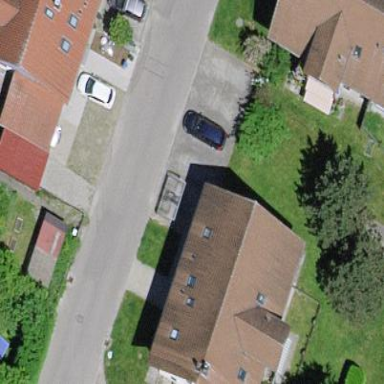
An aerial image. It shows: Residential building.